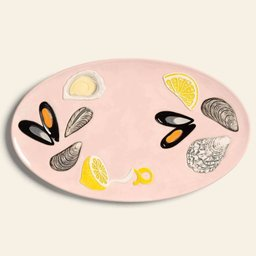
Label: decoration